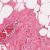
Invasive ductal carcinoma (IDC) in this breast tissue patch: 0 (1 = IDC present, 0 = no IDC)